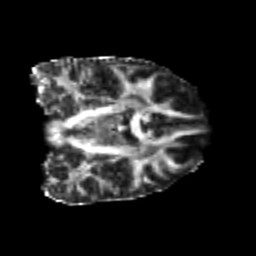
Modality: FA
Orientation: coronal
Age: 24
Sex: female
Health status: healthy
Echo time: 0.074 s